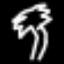
Label: palm tree